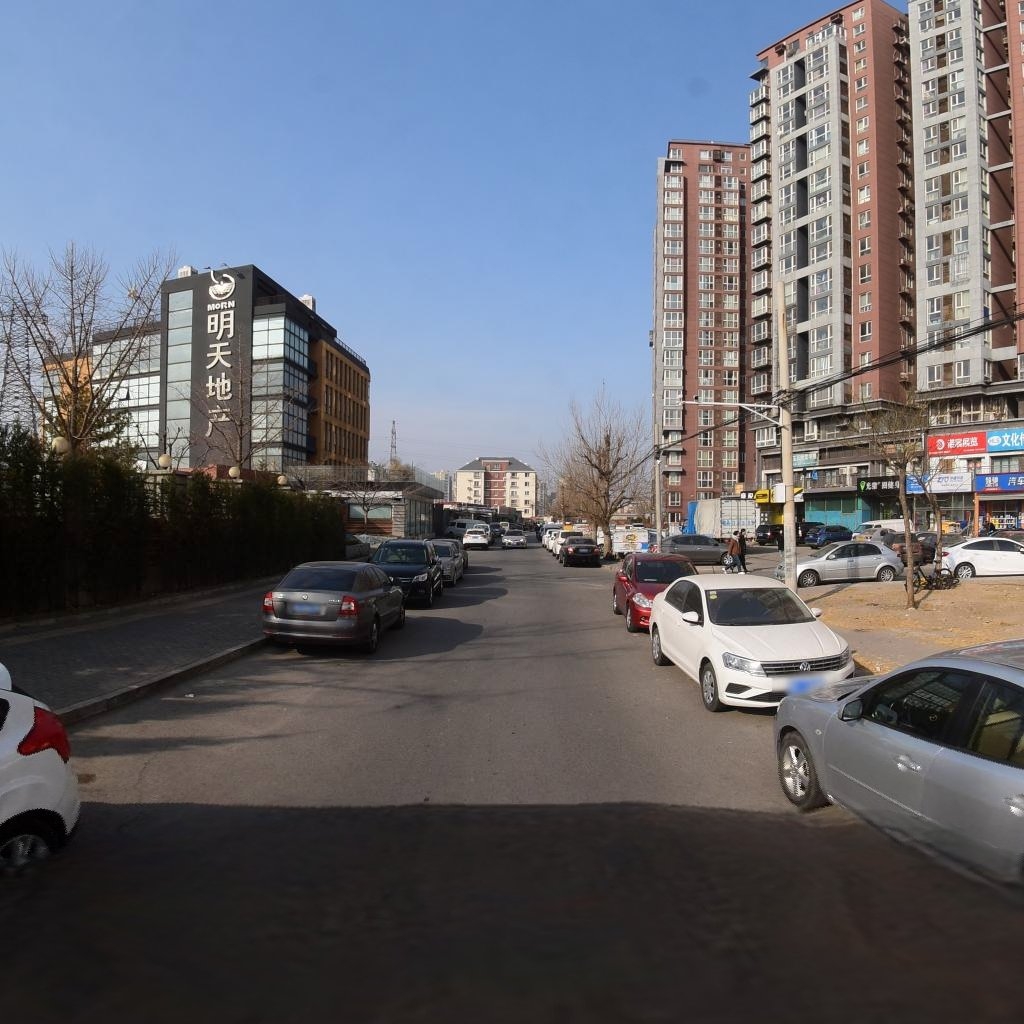
Region: Chaoyang
Road damage annotations: longitudinal crack